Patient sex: F
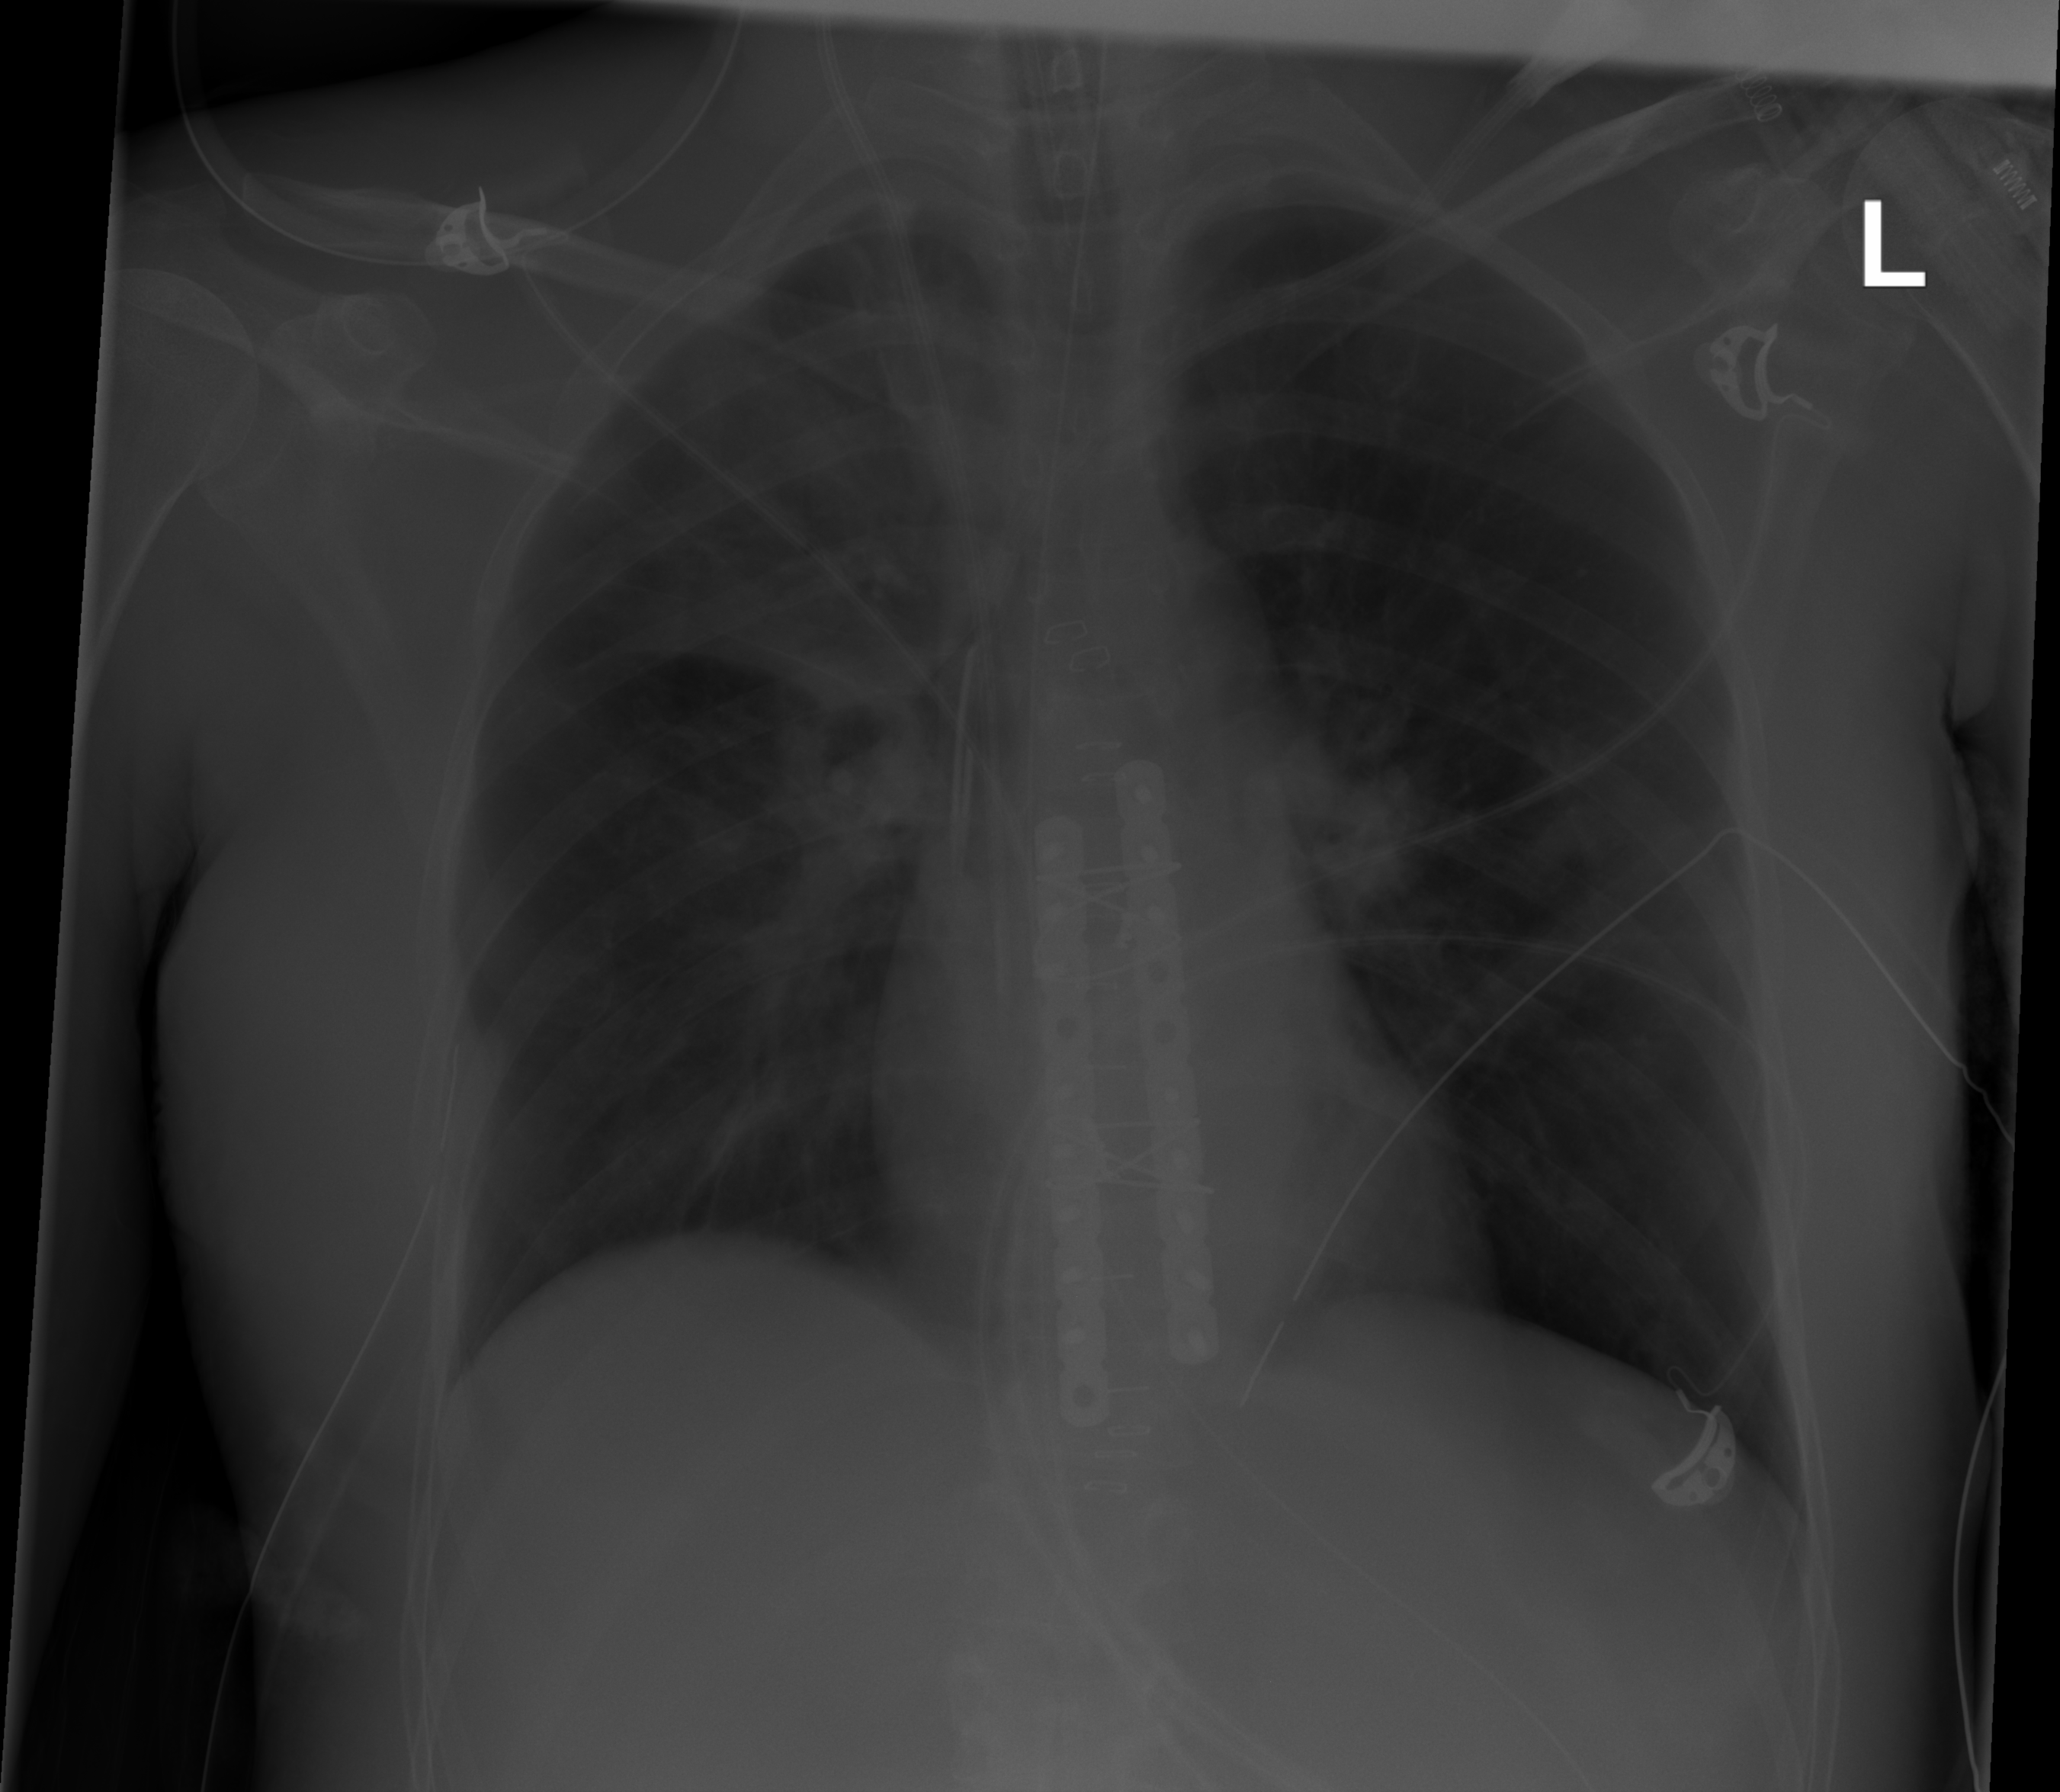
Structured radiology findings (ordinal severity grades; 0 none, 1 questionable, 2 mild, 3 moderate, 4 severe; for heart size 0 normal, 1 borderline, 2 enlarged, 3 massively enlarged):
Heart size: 0
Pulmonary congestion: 2
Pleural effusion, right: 0
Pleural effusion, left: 0
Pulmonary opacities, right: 2
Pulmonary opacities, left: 2
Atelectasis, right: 2
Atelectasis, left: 0